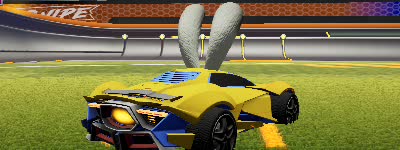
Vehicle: werewolf